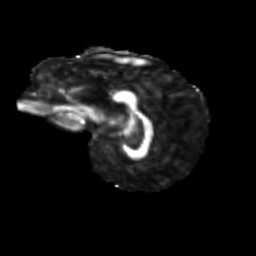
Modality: FA
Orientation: sagittal
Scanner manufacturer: siemens
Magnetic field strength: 3 T
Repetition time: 9.2 s
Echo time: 0.084 s